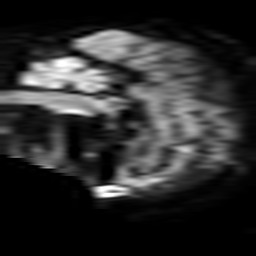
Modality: TRACE
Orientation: sagittal
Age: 80
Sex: female
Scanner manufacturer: philips
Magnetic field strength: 3 T
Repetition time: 3.078 s
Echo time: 0.076 s